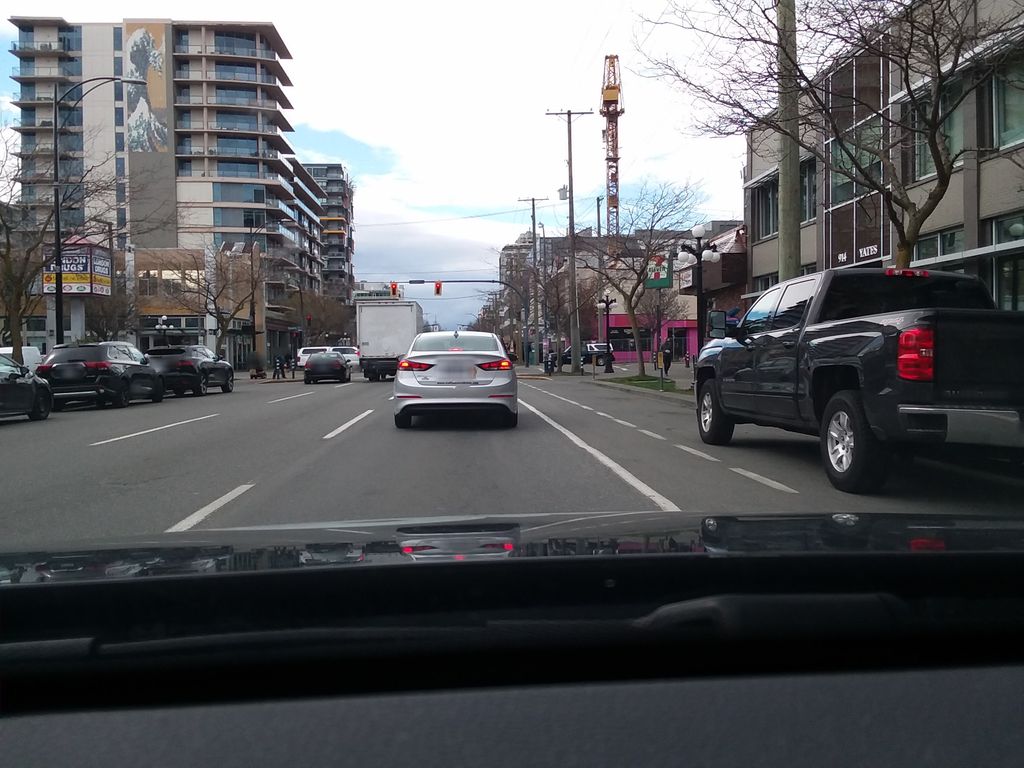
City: victoria